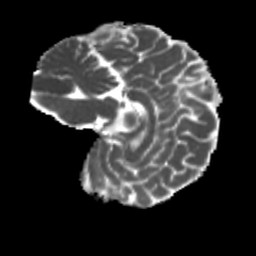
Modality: MD
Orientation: sagittal
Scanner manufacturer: siemens
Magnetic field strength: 3 T
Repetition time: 4 s
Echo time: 0.0594 s